Question: Recently I have installed an addin (Fulltext Manager) into my SQL Server 2008 R2 Management Studio. But it's not compatible with this version. This is the message I am getting

Its not removing after clicking on yes button.Its always showing this message when I am open SSMS 2008 R2.
So far I can't find any Addin Manager In SSMS 2008 R2. There is any option to remove this.?
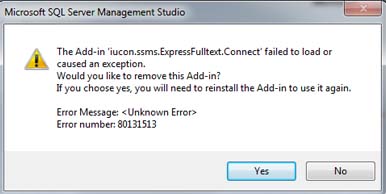
Answer: Usually these add-ins will install a component in 'Control Panel > Programs and Features' (or, depending on how old your operating system is, 'Control Panel > Add or Remove Programs'. I'm fairly confident you'll find this add-in listed there, where you can perform a proper uninstall.